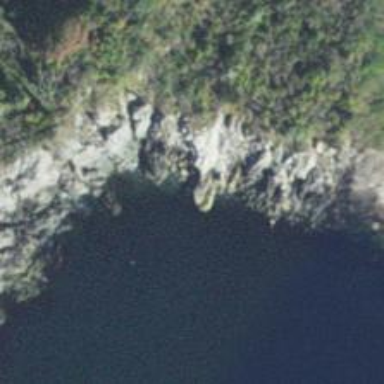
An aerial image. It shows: Cliff in nature.